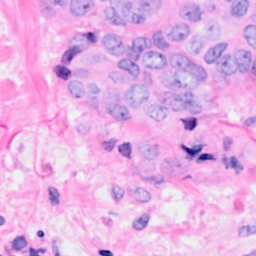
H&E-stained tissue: Breast